Interaction volume radius: 10 \u00c5
Interaction volume height: 10 \u00c5
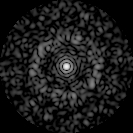
Disorder parameter: 0.8263